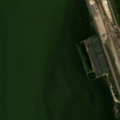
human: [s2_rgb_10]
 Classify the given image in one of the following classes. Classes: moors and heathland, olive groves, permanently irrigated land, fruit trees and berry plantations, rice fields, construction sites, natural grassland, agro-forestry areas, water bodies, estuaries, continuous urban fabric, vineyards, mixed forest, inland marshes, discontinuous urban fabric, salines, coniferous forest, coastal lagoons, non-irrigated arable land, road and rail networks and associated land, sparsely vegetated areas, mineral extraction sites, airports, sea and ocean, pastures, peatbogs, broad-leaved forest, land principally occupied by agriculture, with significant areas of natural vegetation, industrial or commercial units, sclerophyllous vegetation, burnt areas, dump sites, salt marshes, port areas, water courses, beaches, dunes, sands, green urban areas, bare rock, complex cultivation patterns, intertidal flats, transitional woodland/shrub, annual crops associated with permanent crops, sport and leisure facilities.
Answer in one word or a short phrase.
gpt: port areas, transitional woodland/shrub, coastal lagoons